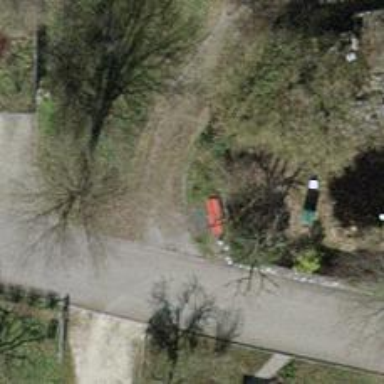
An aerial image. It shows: Bench for seating.